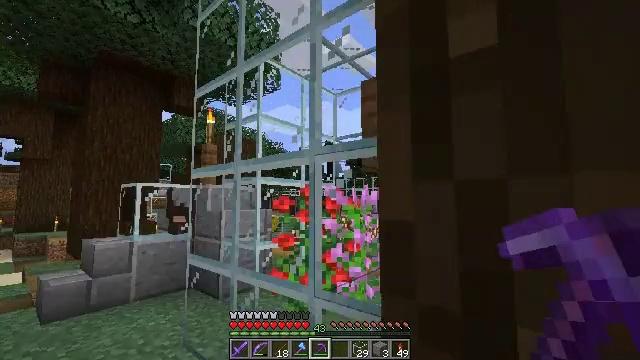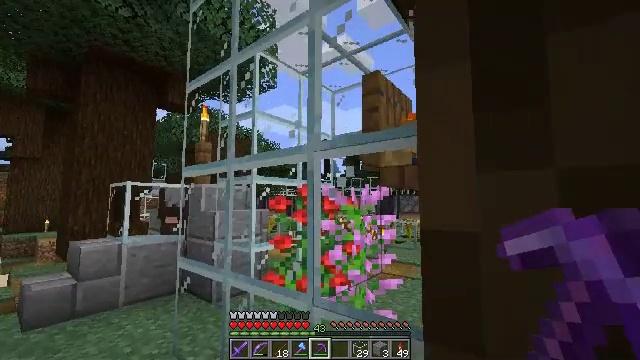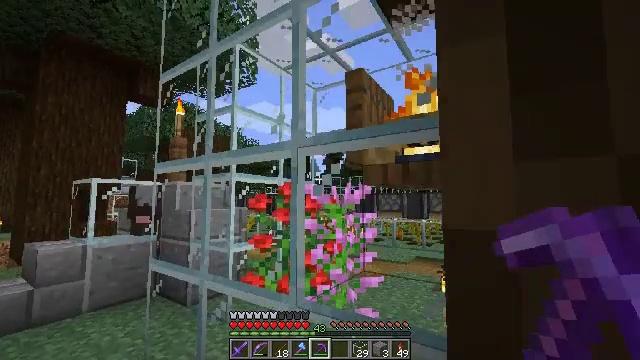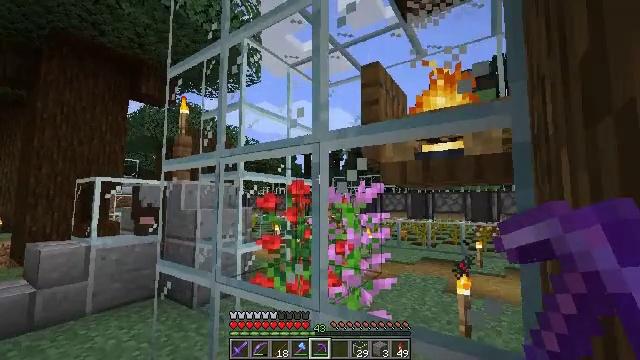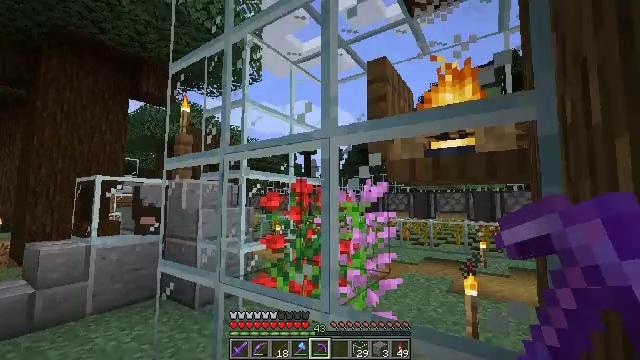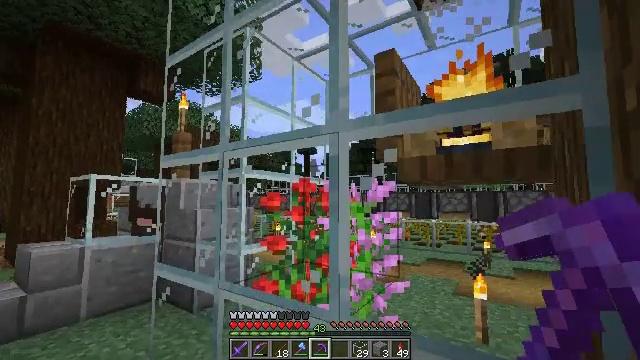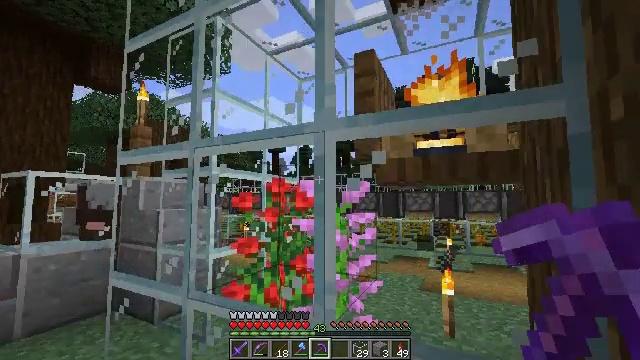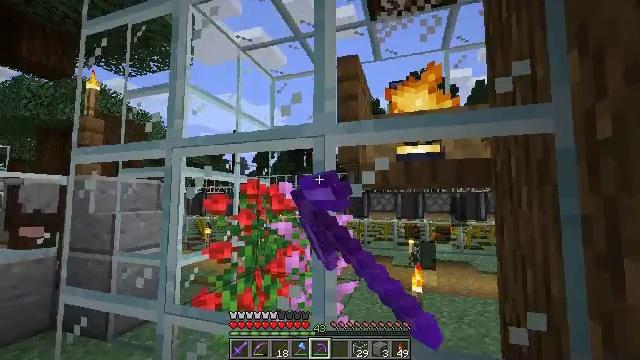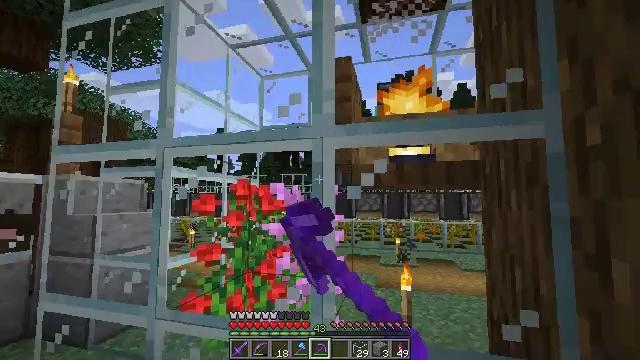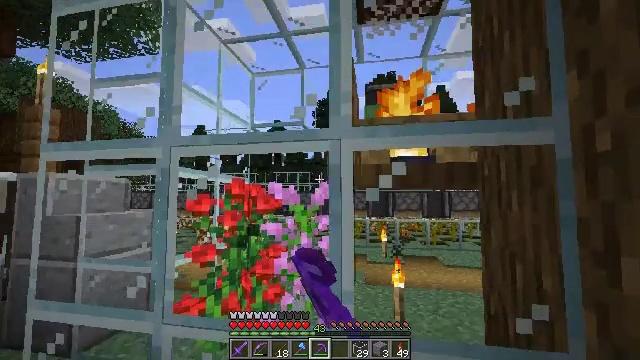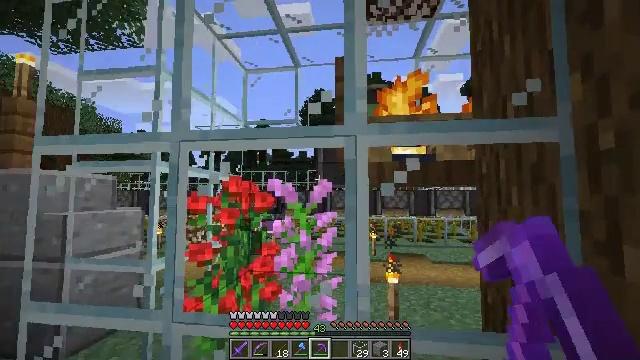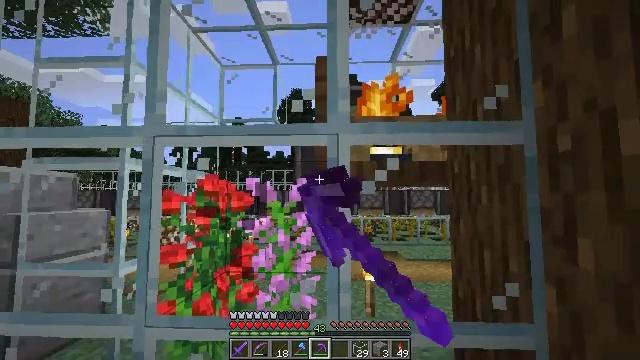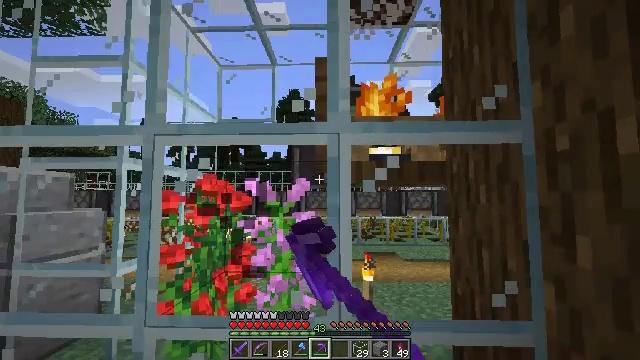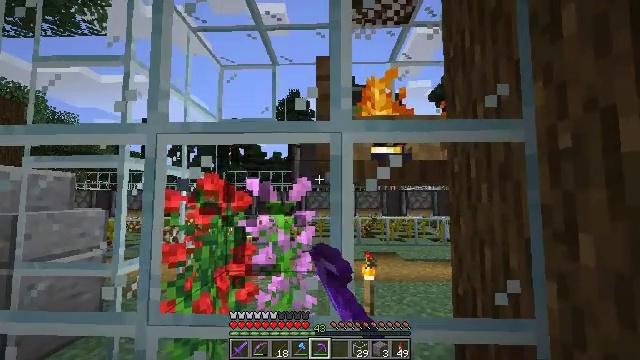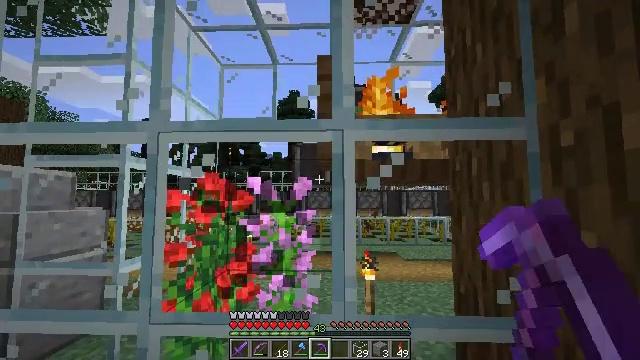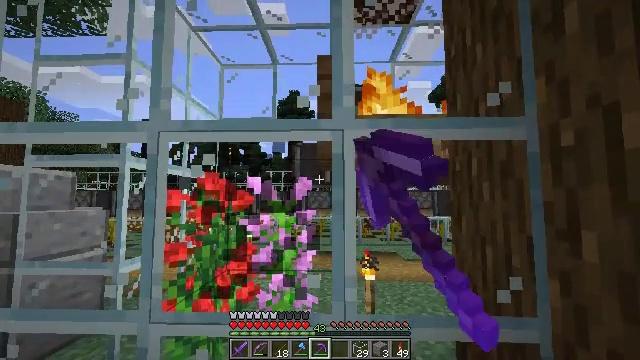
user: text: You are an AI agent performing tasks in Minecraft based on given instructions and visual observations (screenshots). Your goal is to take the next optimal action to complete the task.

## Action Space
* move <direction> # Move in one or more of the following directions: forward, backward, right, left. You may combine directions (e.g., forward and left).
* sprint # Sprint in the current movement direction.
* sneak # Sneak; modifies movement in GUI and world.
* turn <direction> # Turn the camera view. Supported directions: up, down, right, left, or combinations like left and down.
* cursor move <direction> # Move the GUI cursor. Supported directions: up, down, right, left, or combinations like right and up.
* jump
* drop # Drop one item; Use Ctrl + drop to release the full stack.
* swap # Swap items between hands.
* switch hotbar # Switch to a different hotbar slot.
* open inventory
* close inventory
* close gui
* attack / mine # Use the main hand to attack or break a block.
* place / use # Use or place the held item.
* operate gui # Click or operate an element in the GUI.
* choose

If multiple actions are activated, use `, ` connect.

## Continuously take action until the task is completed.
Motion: motion action
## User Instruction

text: Remove the glass to use the space.
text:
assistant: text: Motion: move forward
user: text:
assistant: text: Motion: move forward, turn right
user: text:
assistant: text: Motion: move forward
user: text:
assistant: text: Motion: move forward
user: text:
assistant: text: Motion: no_op
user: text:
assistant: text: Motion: move left, turn right, attack / mine
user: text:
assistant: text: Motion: move left, turn right, attack / mine
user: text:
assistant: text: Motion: move left, turn right, attack / mine
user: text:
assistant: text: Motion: turn right, attack / mine
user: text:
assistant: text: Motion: turn right, attack / mine
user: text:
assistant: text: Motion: turn right, attack / mine
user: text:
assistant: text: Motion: attack / mine
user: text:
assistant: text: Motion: attack / mine
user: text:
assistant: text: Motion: attack / mine
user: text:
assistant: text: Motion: attack / mine
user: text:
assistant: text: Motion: attack / mine
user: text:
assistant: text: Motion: attack / mine
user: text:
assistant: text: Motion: attack / mine
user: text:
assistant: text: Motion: attack / mine
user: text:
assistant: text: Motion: attack / mine
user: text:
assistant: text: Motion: attack / mine
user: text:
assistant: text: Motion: turn right and down, attack / mine
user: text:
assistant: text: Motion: turn right and down, attack / mine
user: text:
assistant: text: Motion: turn right and down, attack / mine
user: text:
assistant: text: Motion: attack / mine
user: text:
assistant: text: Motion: attack / mine
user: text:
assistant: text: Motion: attack / mine
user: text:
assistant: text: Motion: attack / mine
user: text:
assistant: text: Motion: attack / mine
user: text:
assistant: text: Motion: attack / mine